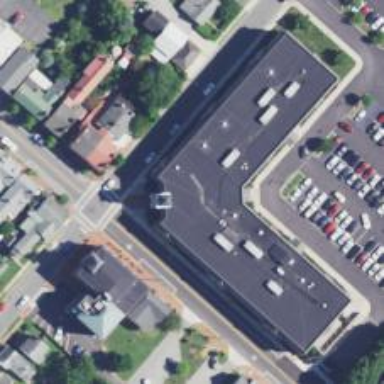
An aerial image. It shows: Clinic.